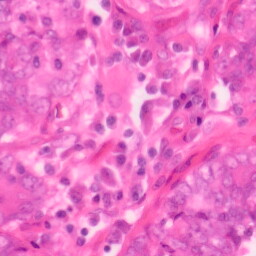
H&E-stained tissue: Colon